Question: I've been messing around with geom_violin from ggplot2. I'm able to generate an ugly plot shown below.

I think if I apply a log transformation or something to the data, it will be more clear.
In the geom_violin <URL> , its not clear to me what transformations I can pass into this function. Does anyone know where I can find more documentation for this parameter?
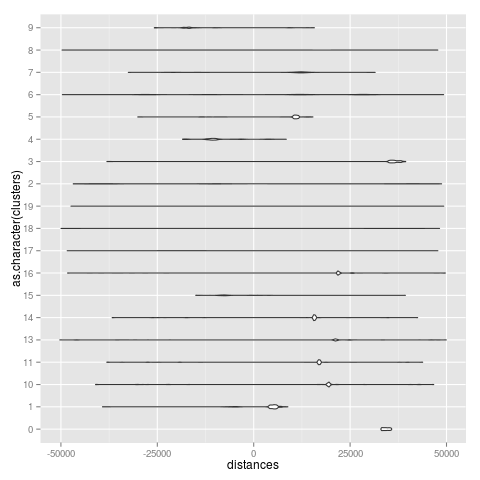
Answer: In 'ggplot2', the 'stat' is a function applied to the data. 'stat="identity"' leaves the data as is (say, for plotting points). 'stat="bin"' bins the data for plotting a histogram. 'stat="smooth"' creates a regression smoother from the data. In this case, 'stat="ydensity"' just means that 'geom_violin' by default calculates the kernel density for creating the violin plot.
If you want a violin plot of the log of the data, you could just pass log(data) to 'geom_violin' instead of the data itself.
Also, take a look at <URL>, which allows you to apply your own functions to the data and then select the 'geom' you want to use to plot it.